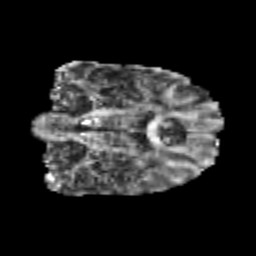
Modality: FA
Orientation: coronal
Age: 24
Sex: female
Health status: healthy
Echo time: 0.074 s